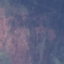
Label: HerbaceousVegetation